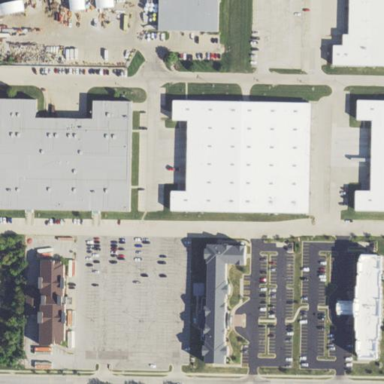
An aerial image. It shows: Commercial building.